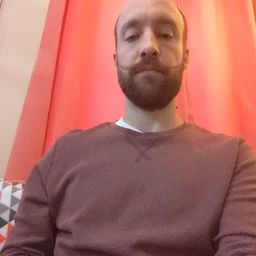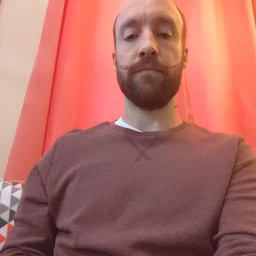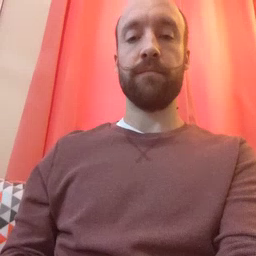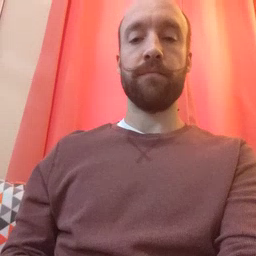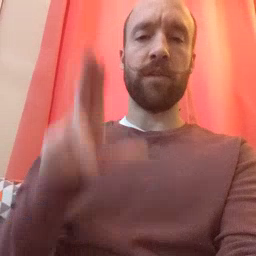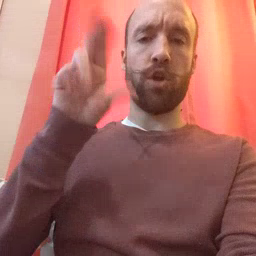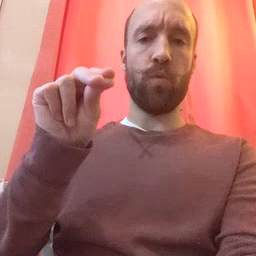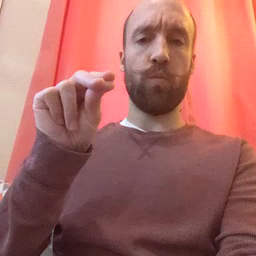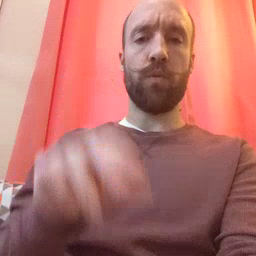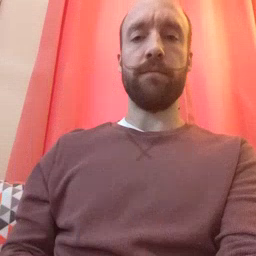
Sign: no